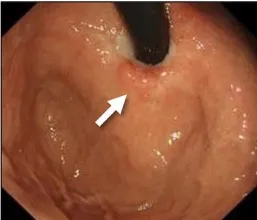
Clinical presentation of NEC and SCC. Esophagogastroduodenoscopy and CT findings in SCC (C,D). (C) A tiny, red-colored mucosal area in the center of the cicatrized lesion (white arrow).
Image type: endoscopy (gi_endoscopy)